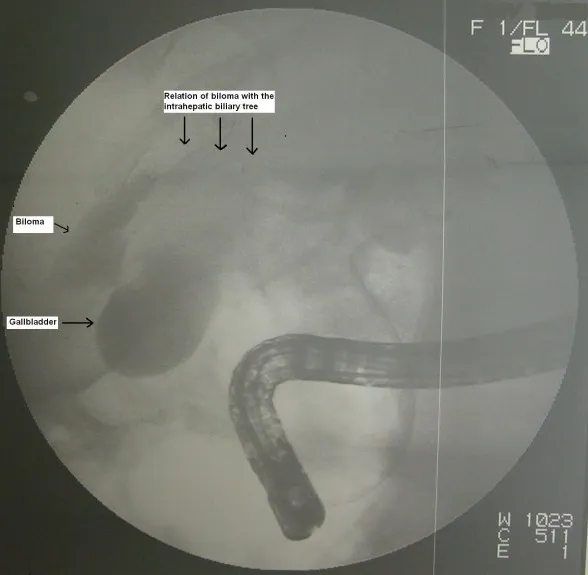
The ERCP findings reveal relation of the biloma with the intrahepatic biliary tree.
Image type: radiology (x_ray)